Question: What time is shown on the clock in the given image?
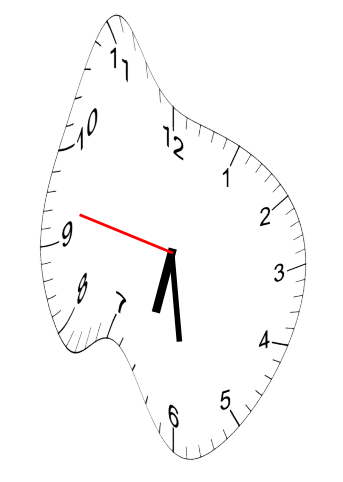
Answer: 06:28:47